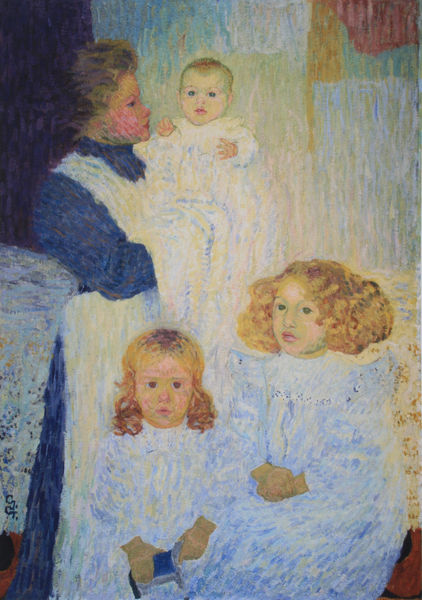
Titel: Riflesso del tramonto, Im Schein des Abendrotes
Künstler: Giovanni Giacometti
Standort: Bern
Institution: Kunstmuseum
Schlagwörter: blau, mädchen, frau, weiss, ölbild, blond, tragen, familie, mutter, frontal, kinder, schürze, sitz, baby, kleinkind